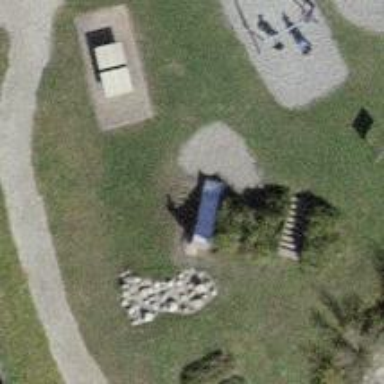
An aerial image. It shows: Playground featuring slide.